Question: I am running appium on an IOS app, and try to open the Appium Inspector, it used to work fine until one day it suddenly failed with the error message:
The following desired capabilities are required not were not provided: deviceName
I've no idea why it suddenly didn't work, because thats the same Appium version and same .app file that I've been using.
Anyway, right now I have no idea how to set the desired capabilities; I don't even know which file to go to for setting that up; all I have is an .app file; does it require changing the source code of the app? Could any one provide some guideline regarding which file should I change and what value would deviceName expect?
Thanks!

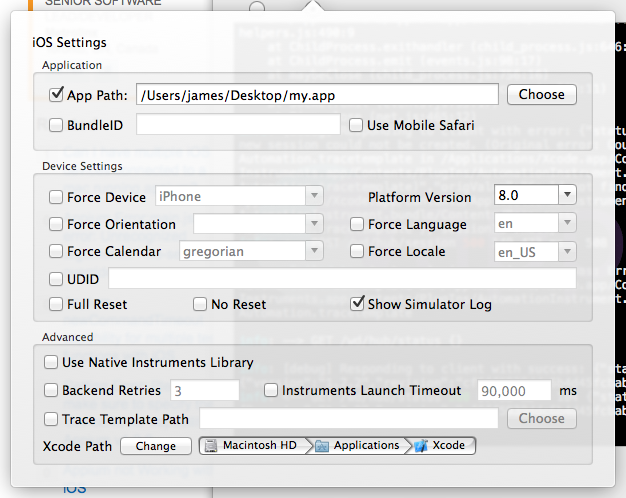
Answer: Setting Desired Capabilities in the Appium GUI is done by clicking on the 'Apple' icon for iOS-specific capabilities, or by clicking on the 'Gear' icon for global capabilities.
The server capabilities and the desired capabilities are mixed in with eachother in the GUI.
Refer to the Appium <URL> for information on each capability.